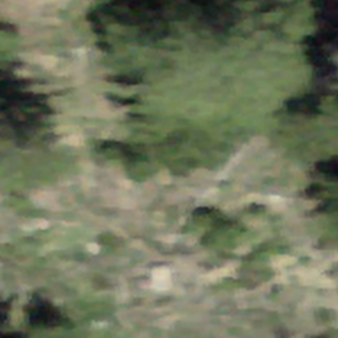
Label: other